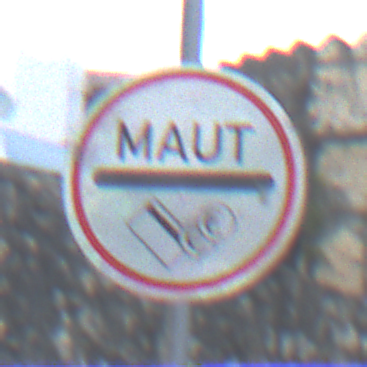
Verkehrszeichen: MautflichtigeStrecke
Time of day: MorningAfternoon
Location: Outdoor (Suburban)
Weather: PartlyCloudy
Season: NotSpecified
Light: Natural